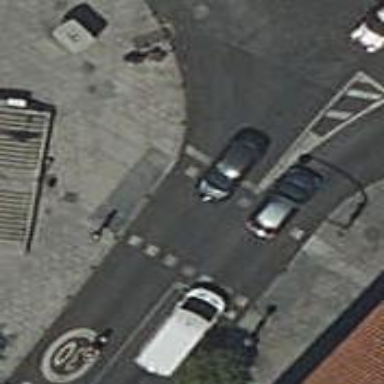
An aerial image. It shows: Tertiary road with asphalt surface. It includes shared lane for cyclists.